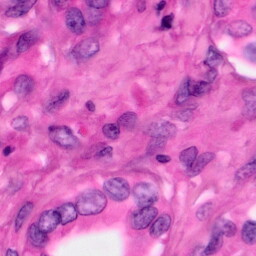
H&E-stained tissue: Pancreatic